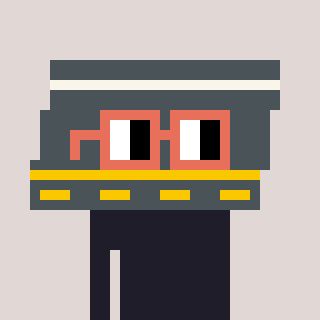
a pixel art character with square orange glasses, a road-shaped head and a slimegreen-colored body on a warm background